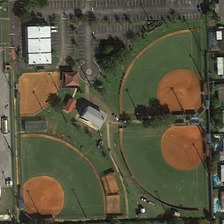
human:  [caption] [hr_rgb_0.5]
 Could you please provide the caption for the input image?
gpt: there is a row of gray roofs around the baseball field .

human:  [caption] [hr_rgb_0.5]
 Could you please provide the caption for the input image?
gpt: there is a row of gray roofs around the baseball field .

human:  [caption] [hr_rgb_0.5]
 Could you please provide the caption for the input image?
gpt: many trees are planted around the baseball field .

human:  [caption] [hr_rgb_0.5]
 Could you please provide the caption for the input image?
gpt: many trees are planted around the baseball field .

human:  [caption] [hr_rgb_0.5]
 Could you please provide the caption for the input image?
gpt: there is a row of gray roofs around the baseball field .